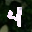
Label: 4